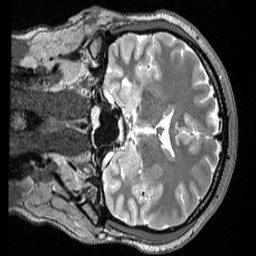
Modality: T2w
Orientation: coronal
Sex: male